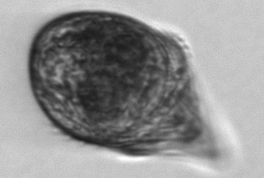
Label: Gyrodinium